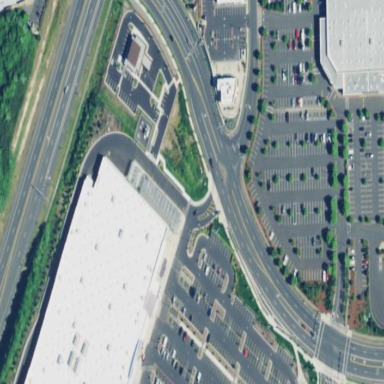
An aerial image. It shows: Retail building housing supermarket.